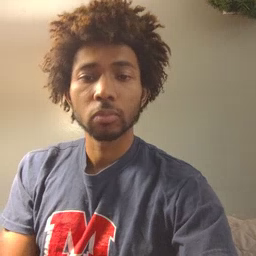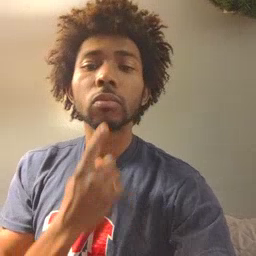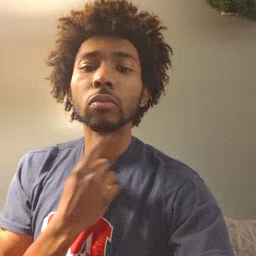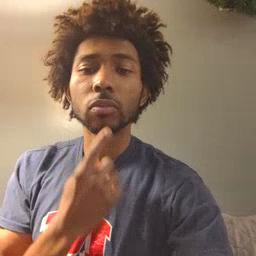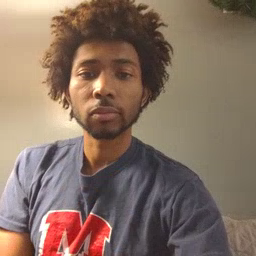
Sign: chin